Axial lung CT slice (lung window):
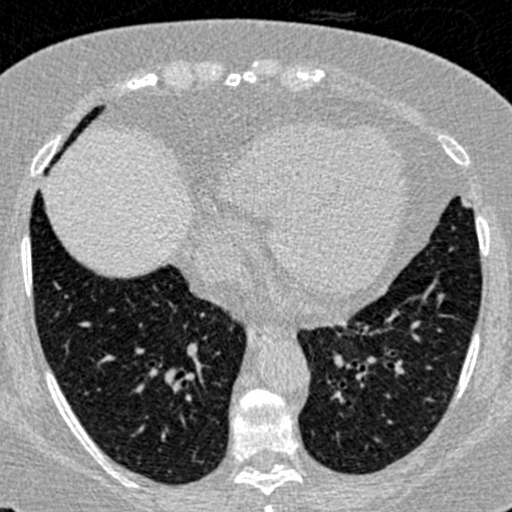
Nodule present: no